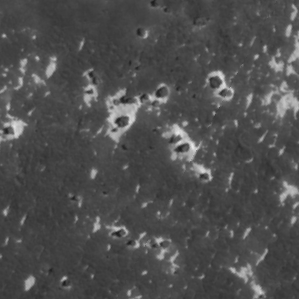
Label: frost